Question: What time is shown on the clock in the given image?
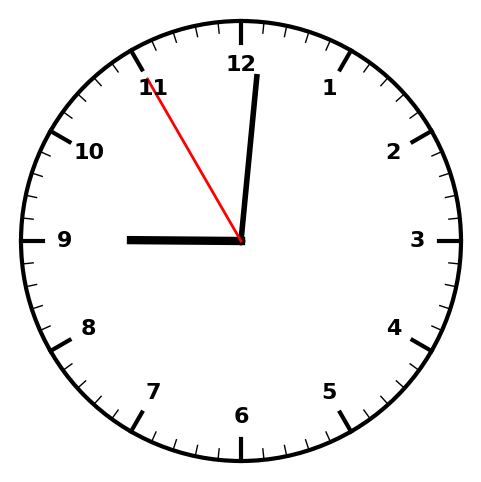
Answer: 09:00:55